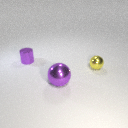
small purple metal cylinder to the left of large purple metal sphere